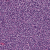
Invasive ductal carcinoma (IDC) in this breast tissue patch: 1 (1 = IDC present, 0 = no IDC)